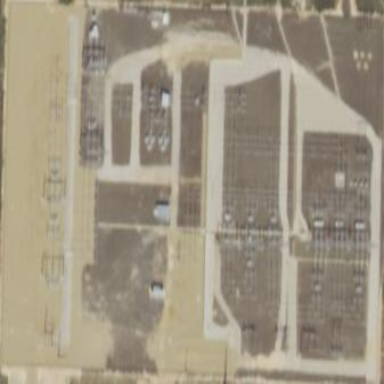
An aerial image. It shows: Outdoor power substation surrounded by fence. This substation operates at the transmission level.